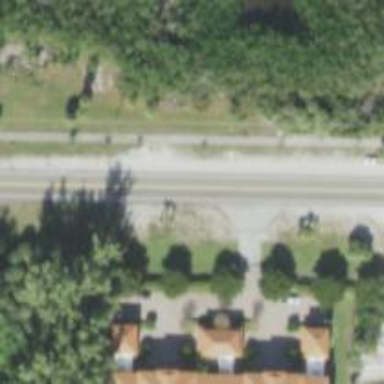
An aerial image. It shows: Secondary road with asphalt surface. There is sidewalk on the left side.